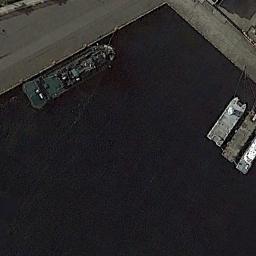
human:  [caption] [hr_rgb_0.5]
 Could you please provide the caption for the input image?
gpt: A green ro-ro ship and three white ro-ro ships dock at the dock .

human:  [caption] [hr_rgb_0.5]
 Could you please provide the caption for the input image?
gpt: There are four ships in the black water on the shore .

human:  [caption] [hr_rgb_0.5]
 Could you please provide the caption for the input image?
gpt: Several ships of different sizes are docked at the dock and the water is deep blue .

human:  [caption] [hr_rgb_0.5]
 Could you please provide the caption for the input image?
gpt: There are many ships at sea .

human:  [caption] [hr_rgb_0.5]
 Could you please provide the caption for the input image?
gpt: There are several ships at the harbor .